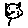
Label: cat